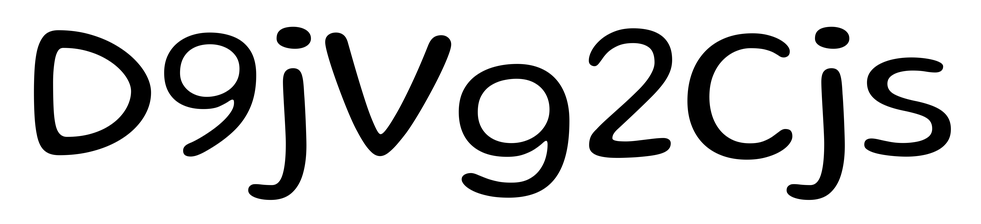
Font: Gluten_Light